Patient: sex F, age 58
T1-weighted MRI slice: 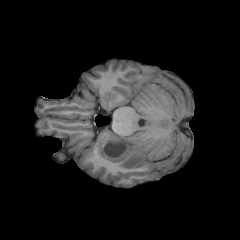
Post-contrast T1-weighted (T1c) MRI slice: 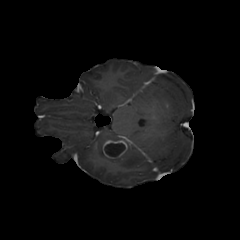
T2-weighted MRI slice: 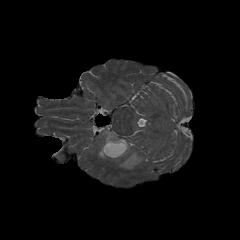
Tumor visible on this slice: yes
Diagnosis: Glioblastoma, IDH-wildtype
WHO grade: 4